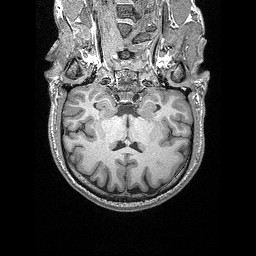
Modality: T1w
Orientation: sagittal
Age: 23
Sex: male
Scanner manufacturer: siemens
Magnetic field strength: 3 T
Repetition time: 2.4 s
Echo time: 0.03 s